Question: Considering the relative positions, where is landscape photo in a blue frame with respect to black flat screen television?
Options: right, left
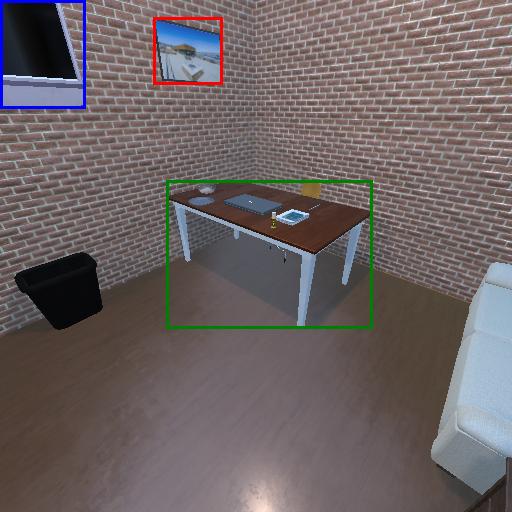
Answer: right